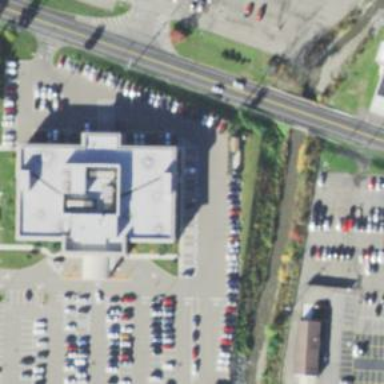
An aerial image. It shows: Healthcare centre building.